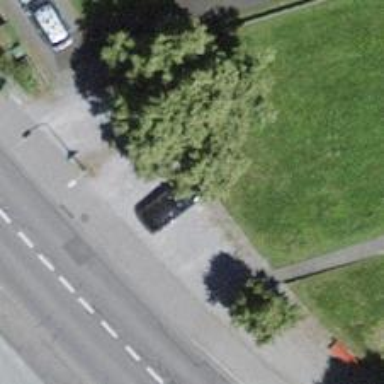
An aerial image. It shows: Red bench.